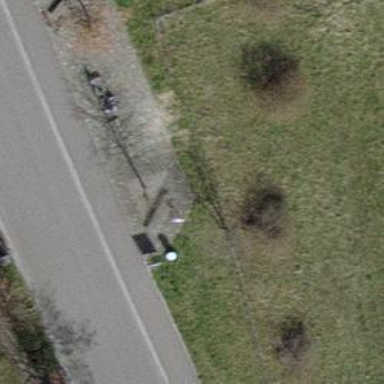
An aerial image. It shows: Bench for seating.